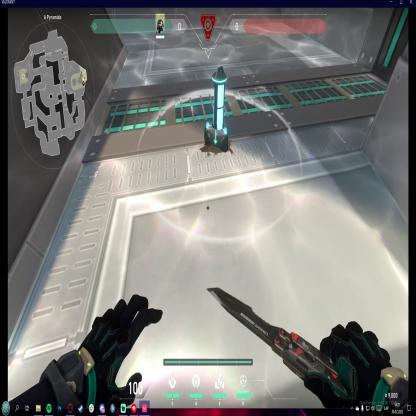
Label: planted spike